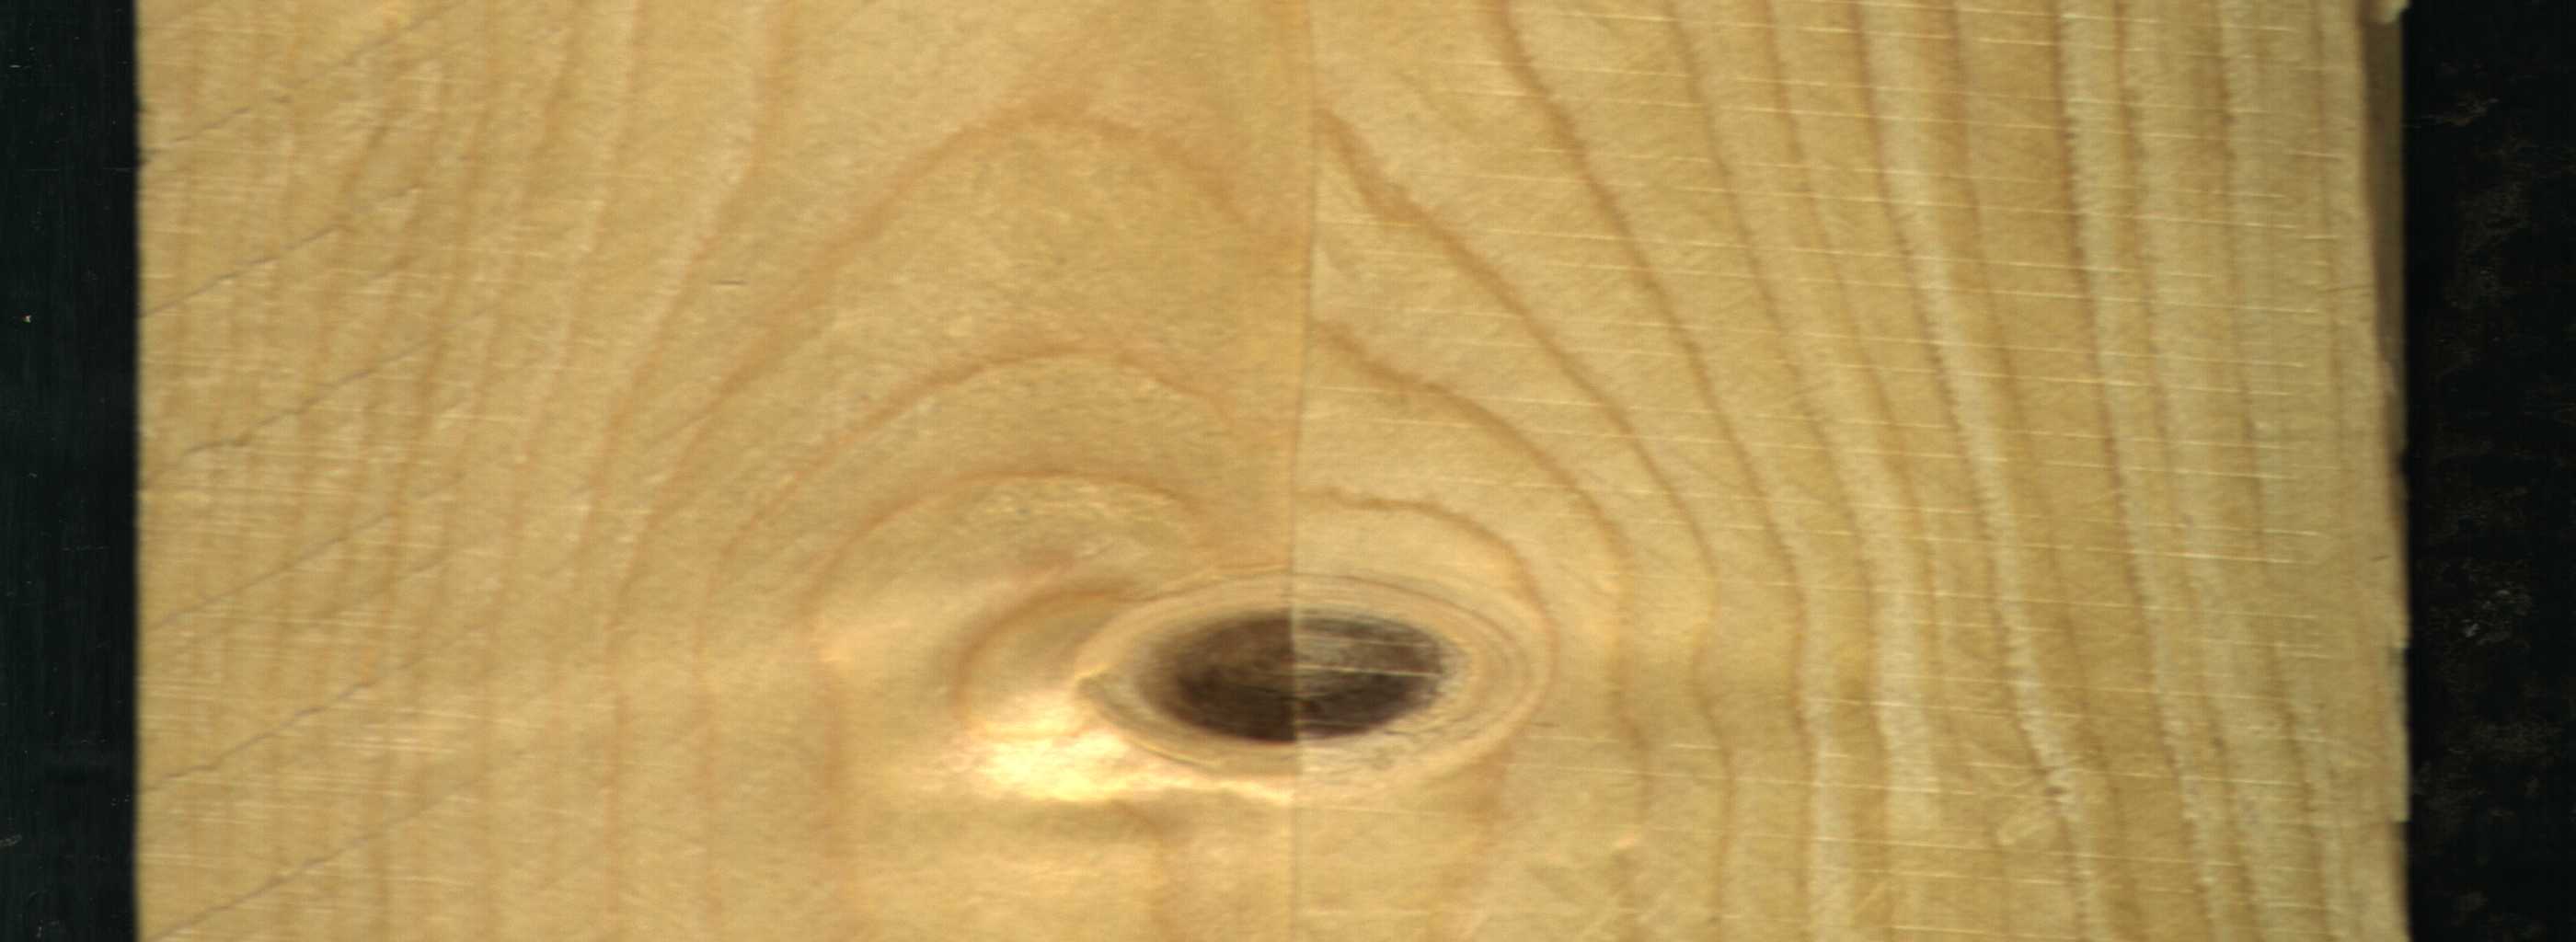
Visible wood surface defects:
Dead_Knot